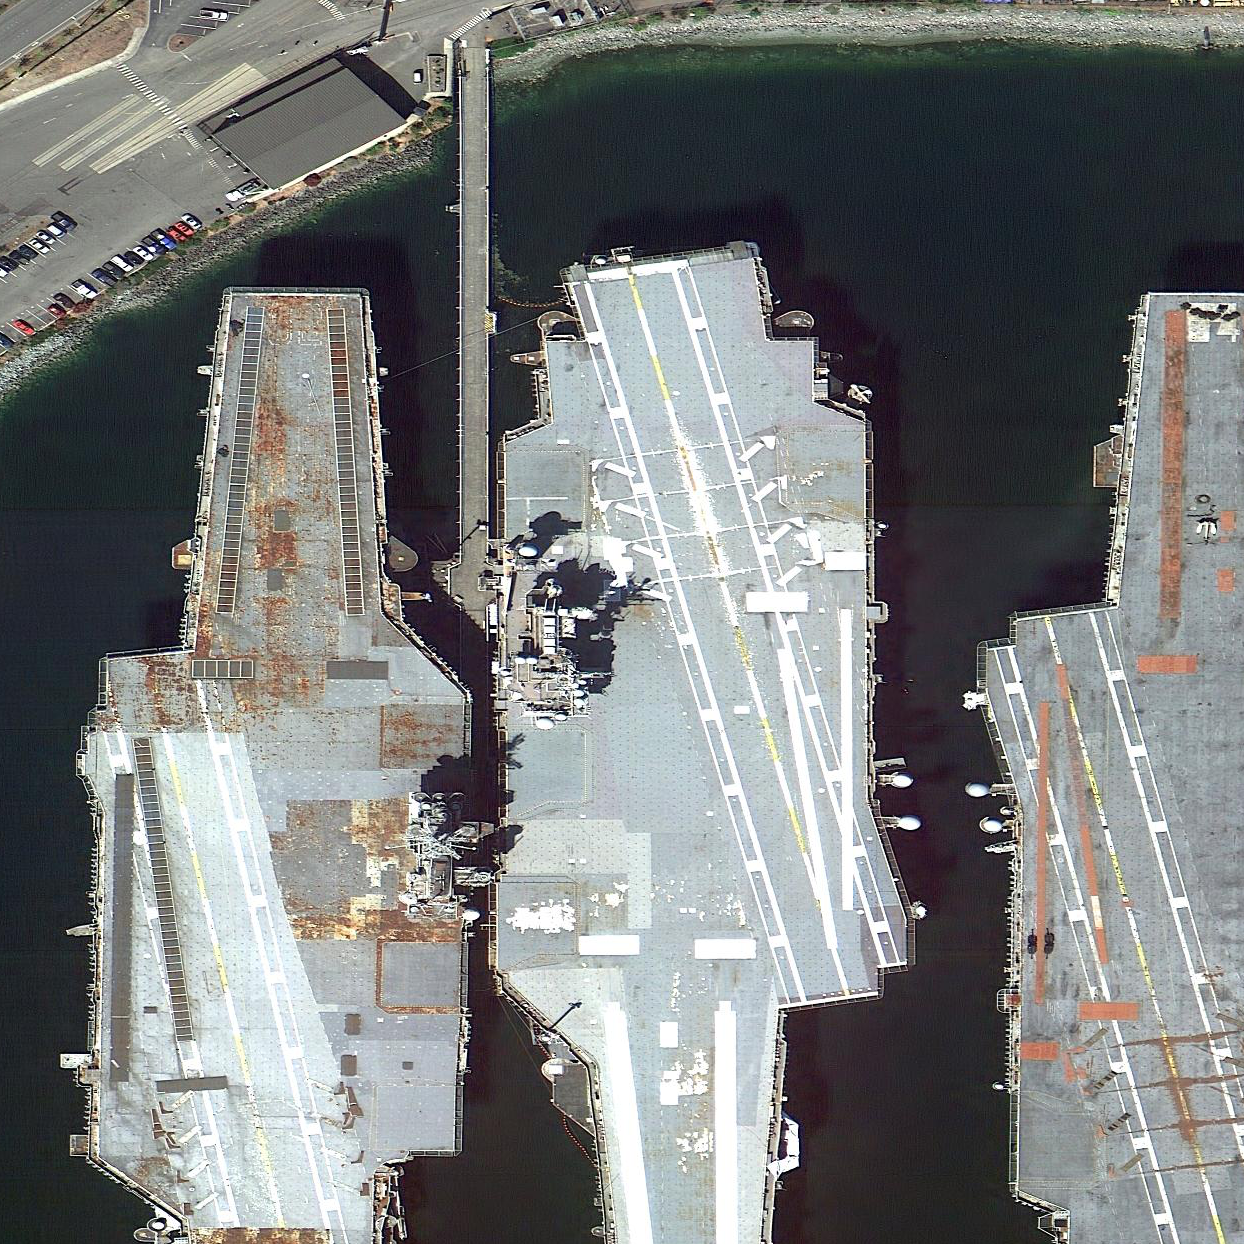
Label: aircraft_carrier